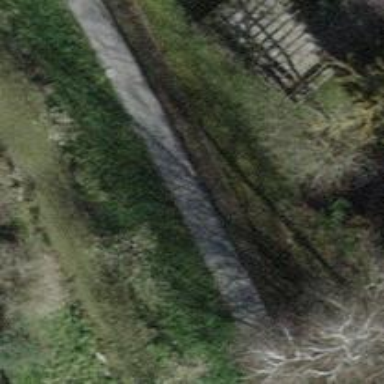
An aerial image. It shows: Footway along the road.